Frequency: 55000
Velocity: 0,1705
Power: 29,3
Pulse duration: 0,0000001
Pass count: 1
Magnification: 10
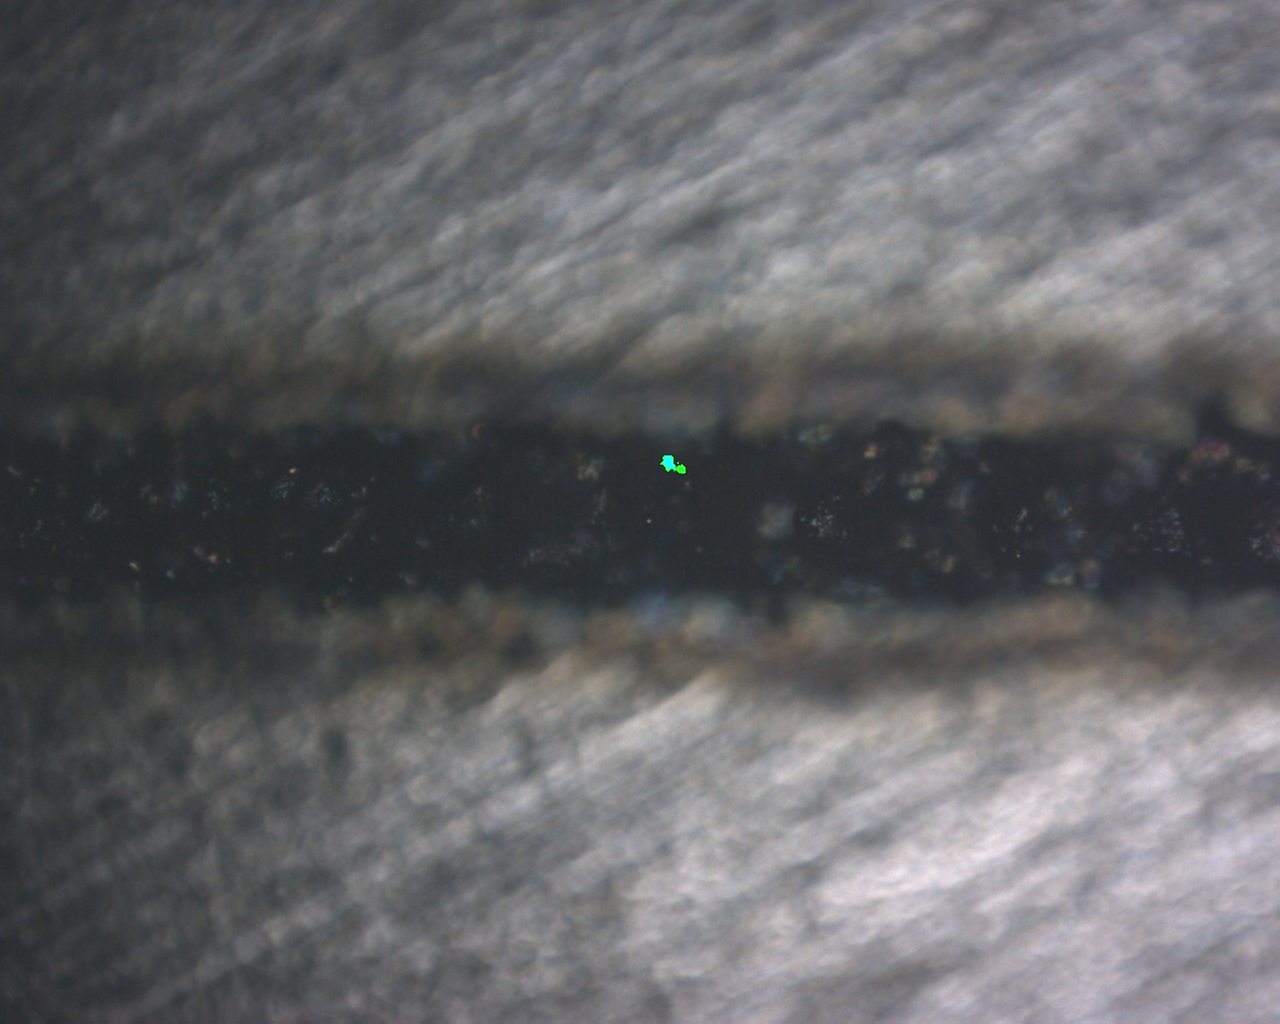
Measured width: 133.892
Other width: 73.0814